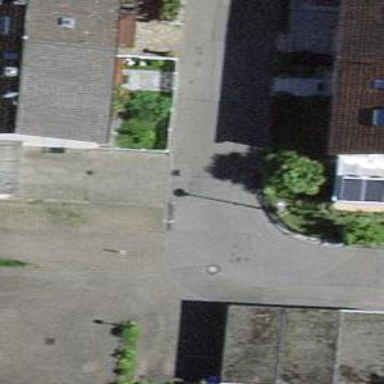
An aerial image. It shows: Living street.